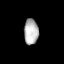
Tissue: lung
Cell type: Endothelial cells
Senescence score: 0.6296
Nuclear area (px): 362
Mean DAPI intensity: 181.486